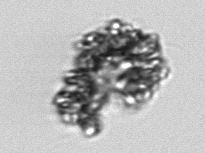
Label: Corymbellus